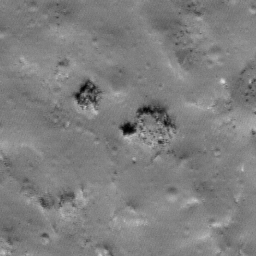
Pit: Lalande 3a
Host crater: Lalande
Host type: impact_melt
Lunar coordinates: latitude -4.532, longitude 351.489